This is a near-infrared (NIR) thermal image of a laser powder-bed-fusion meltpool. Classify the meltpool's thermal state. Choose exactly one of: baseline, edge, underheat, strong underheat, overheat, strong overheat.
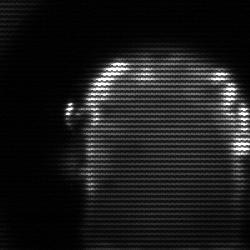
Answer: baseline